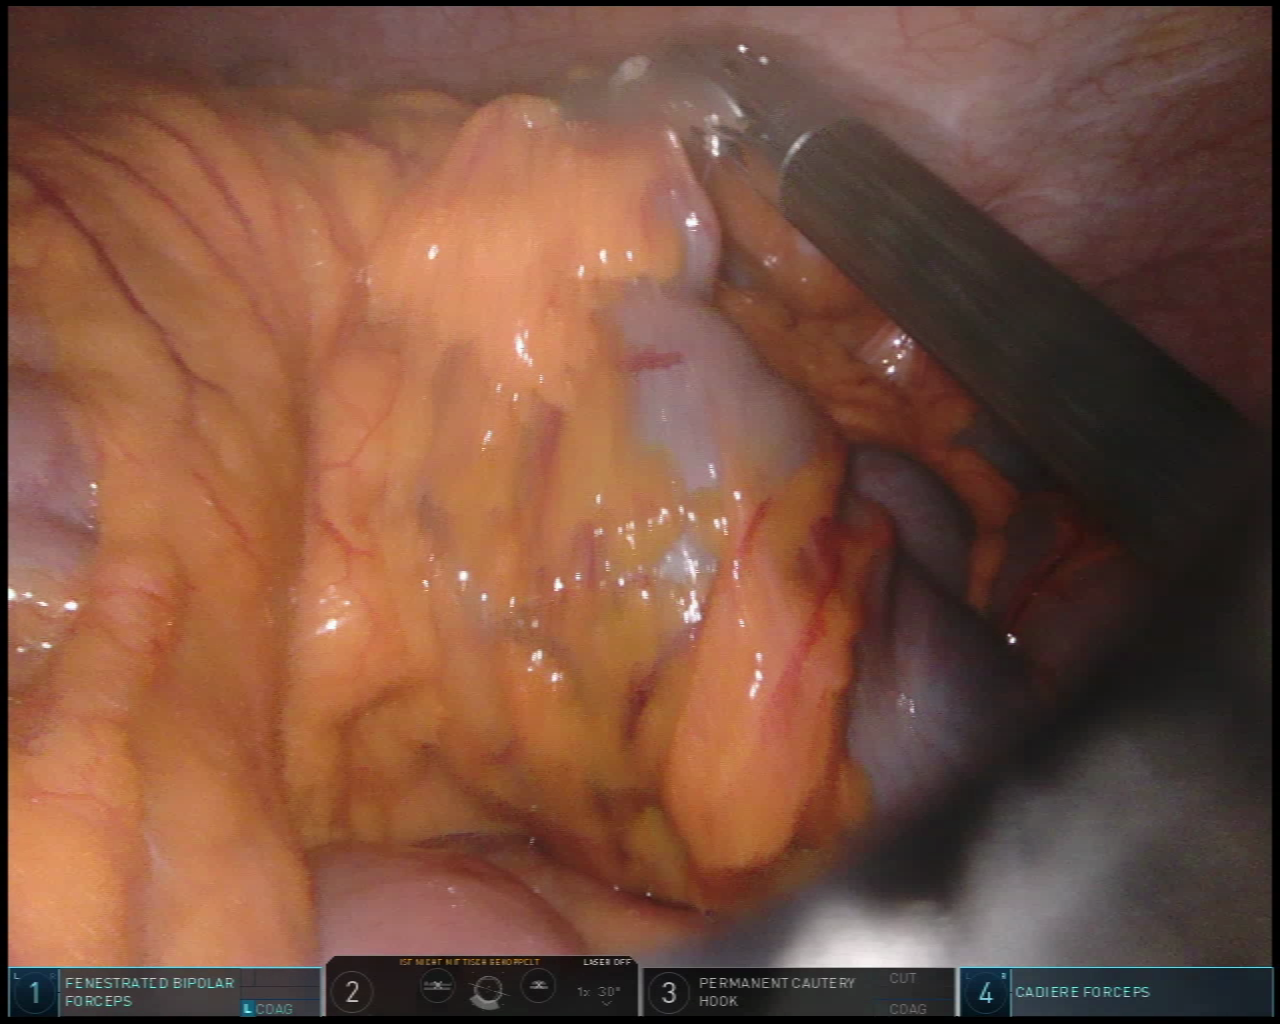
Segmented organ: colon
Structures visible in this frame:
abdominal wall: yes
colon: yes
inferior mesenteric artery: no
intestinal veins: no
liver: no
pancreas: no
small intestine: yes
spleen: no
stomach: no
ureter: no
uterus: no
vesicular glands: no